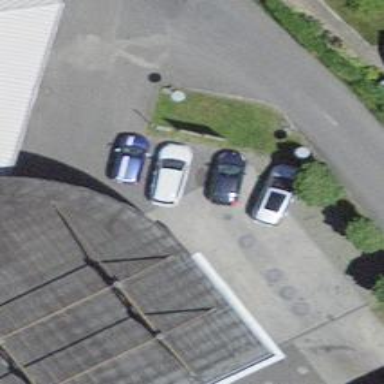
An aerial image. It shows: Charging station.